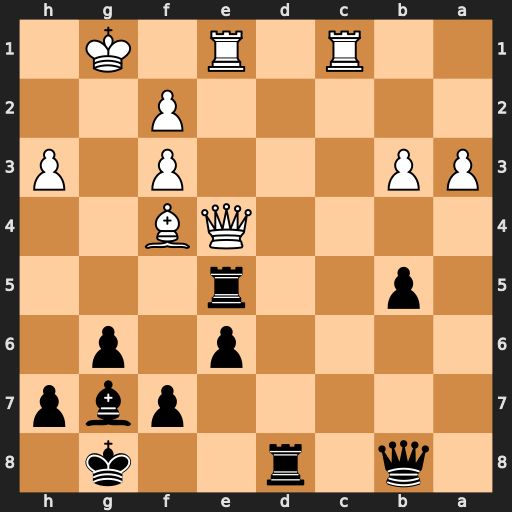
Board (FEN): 1q1r2k1/5pbp/4p1p1/1p2r3/4QB2/PP3P1P/5P2/2R1R1K1
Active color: b
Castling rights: -
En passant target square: -
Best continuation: Rxe4 Bxb8 Rxe1+